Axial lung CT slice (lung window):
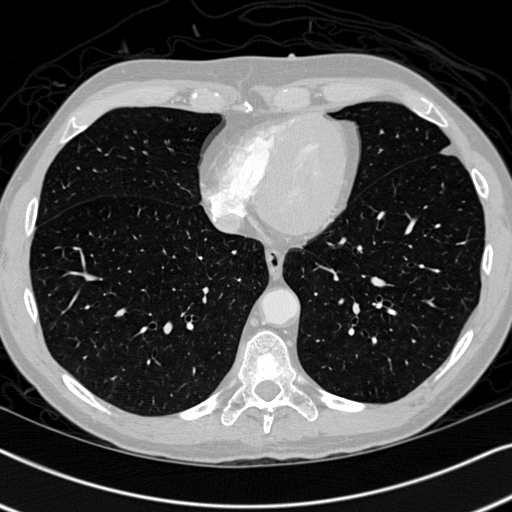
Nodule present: no